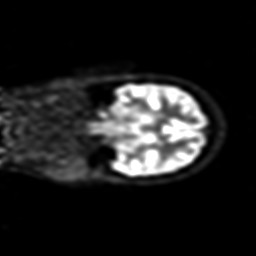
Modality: PET
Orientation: coronal
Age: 56
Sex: female
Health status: ill